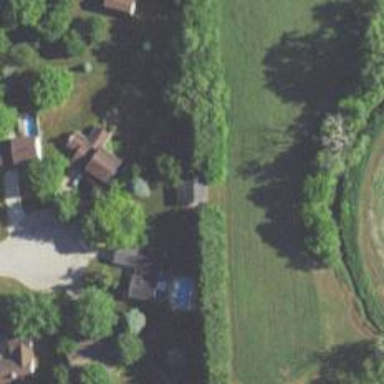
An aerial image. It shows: Simple house.